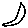
Label: moon